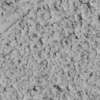
Label: not_dusty